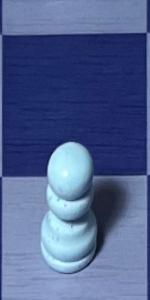
Label: Pawn_White